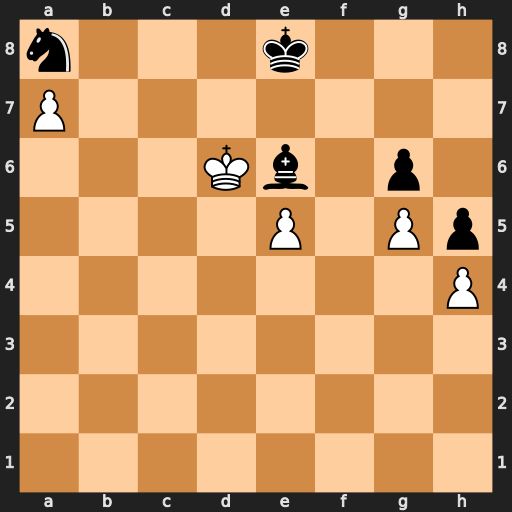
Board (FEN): n3k3/P7/3Kb1p1/4P1Pp/7P/8/8/8
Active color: w
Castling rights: -
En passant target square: -
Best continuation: Kxe6 Nc7+ Kf6